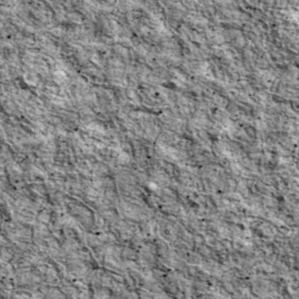
Label: non_frost